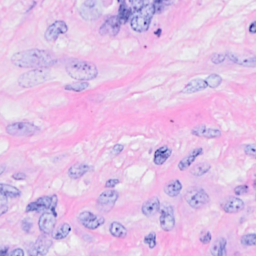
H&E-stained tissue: Breast